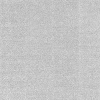
Atmospheric dust classification: dusty